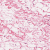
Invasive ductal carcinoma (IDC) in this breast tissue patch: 0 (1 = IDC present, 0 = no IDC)